Question: I know the preferences are under Preferences>General>Appearance, I played with the color themes and colors of TextEditor, I ended up with some ugly color scheme on top of the default white background (See attached). I tried to reset back to defaults, but nothing seems to get me back to the original default look. Attached is the ugly colors I am stuck with.
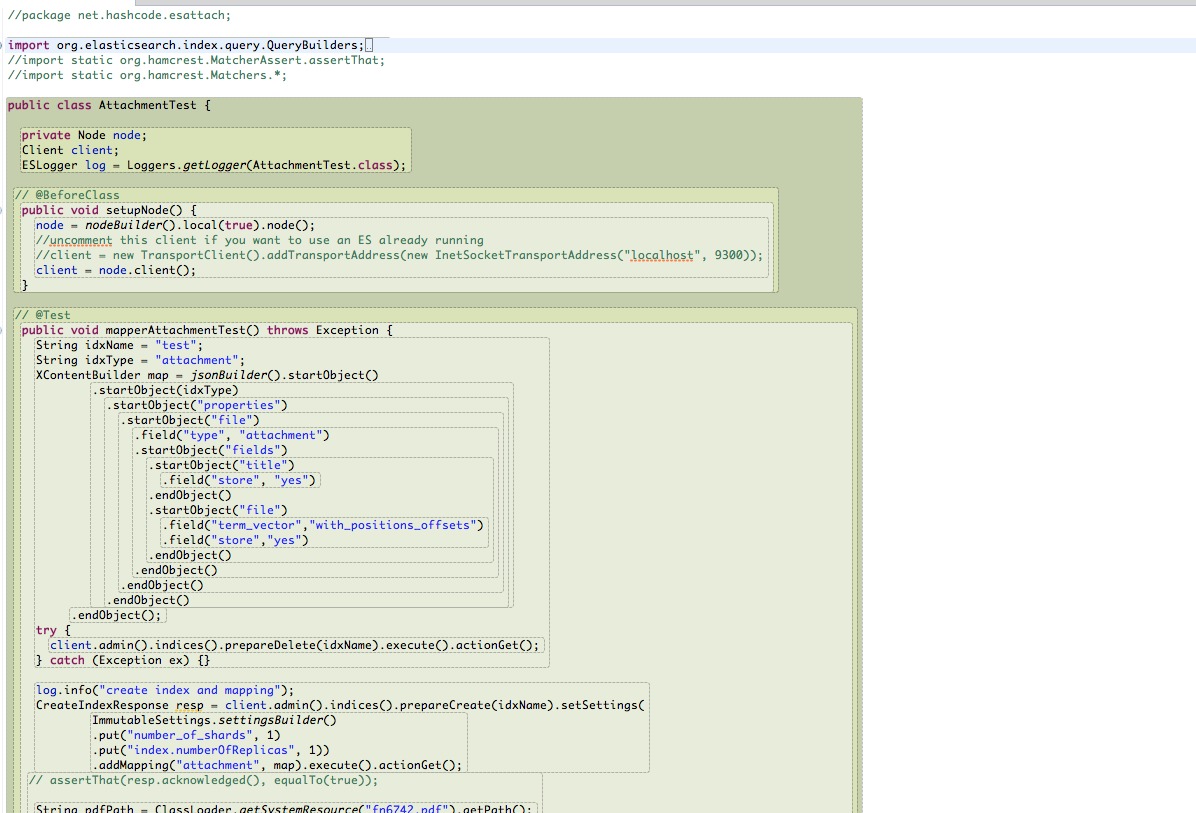
Answer: I think you installed <URL>.
I think Editbox settings overrides the preferences in 'Preferences>General>Appearance'.
You also can quickly enable/disable with such icon  on Eclipse main toolbar.
Select more themes from EditBox, read at <URL>

or